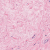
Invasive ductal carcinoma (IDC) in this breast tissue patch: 0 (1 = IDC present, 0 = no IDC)